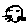
Label: cat